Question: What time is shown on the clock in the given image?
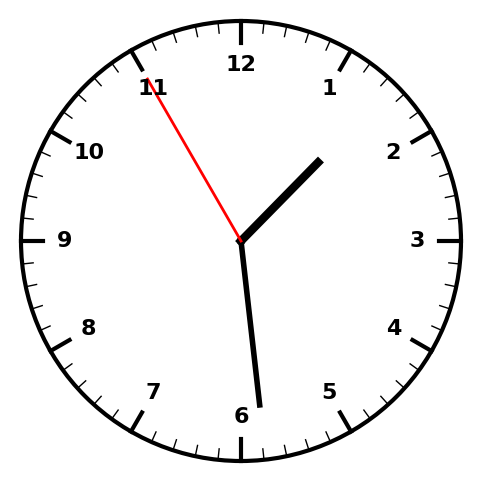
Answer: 01:28:55